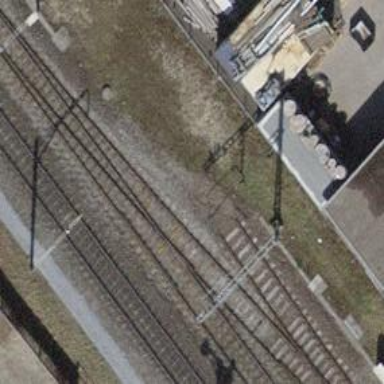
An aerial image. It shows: Single-track spur railway line.